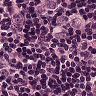
Metastatic tissue present: yes